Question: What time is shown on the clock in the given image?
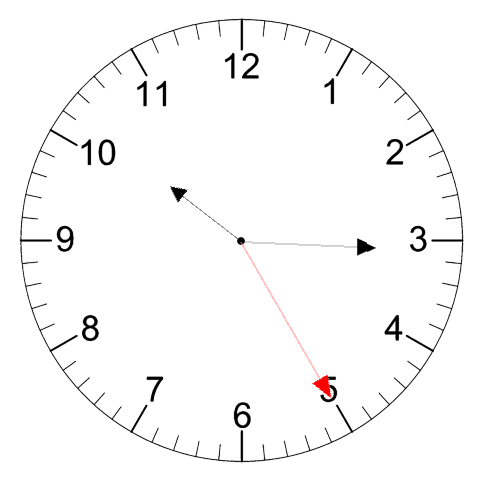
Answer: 10:15:25